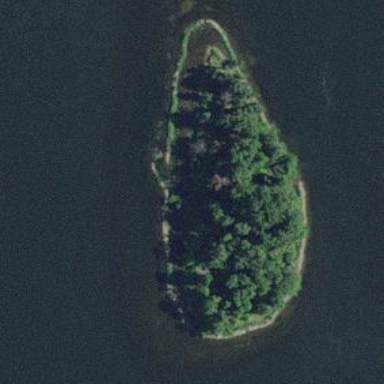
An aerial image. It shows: Islet.